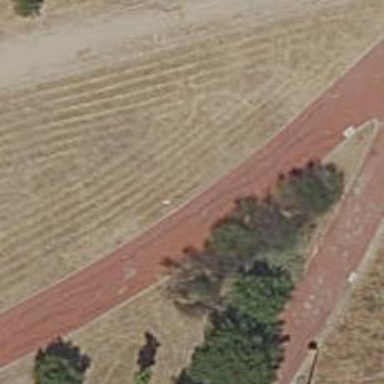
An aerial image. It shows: Asphalt cycleway.